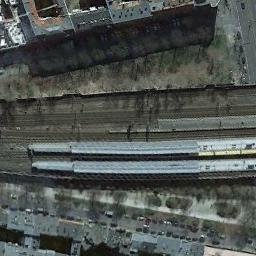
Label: railway